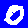
Digit: 0